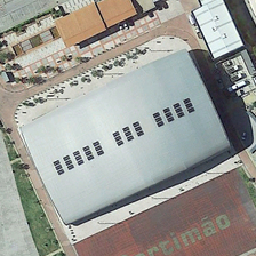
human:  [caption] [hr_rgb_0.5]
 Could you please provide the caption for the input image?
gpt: Behind the white building are brown fields.

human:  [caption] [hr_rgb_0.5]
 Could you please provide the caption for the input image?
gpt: Behind the white building is a brown field.

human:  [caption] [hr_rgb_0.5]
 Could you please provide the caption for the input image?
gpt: The center of the earth is the stadium.

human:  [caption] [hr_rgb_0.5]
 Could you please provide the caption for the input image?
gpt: In the center of the land is the stadium.

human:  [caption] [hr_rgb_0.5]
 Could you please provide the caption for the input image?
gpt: In the center of the ground is the stadium.